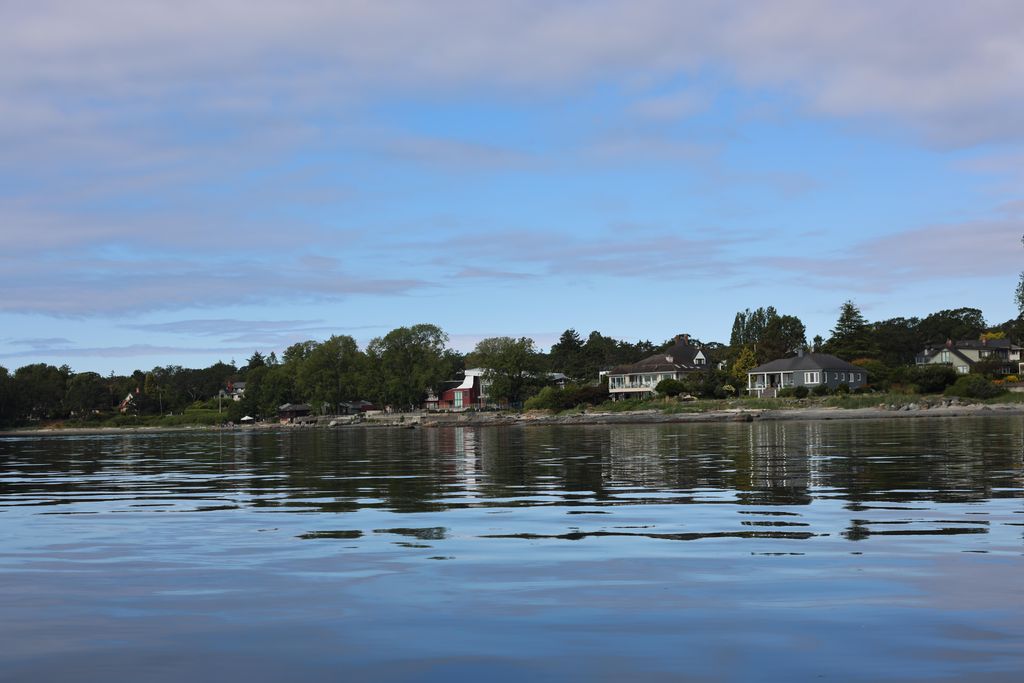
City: victoria